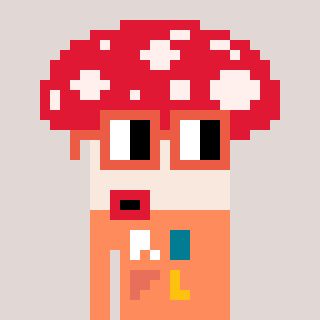
a pixel art character with square orange glasses, a mushroom-shaped head and a peachy-colored body on a warm background